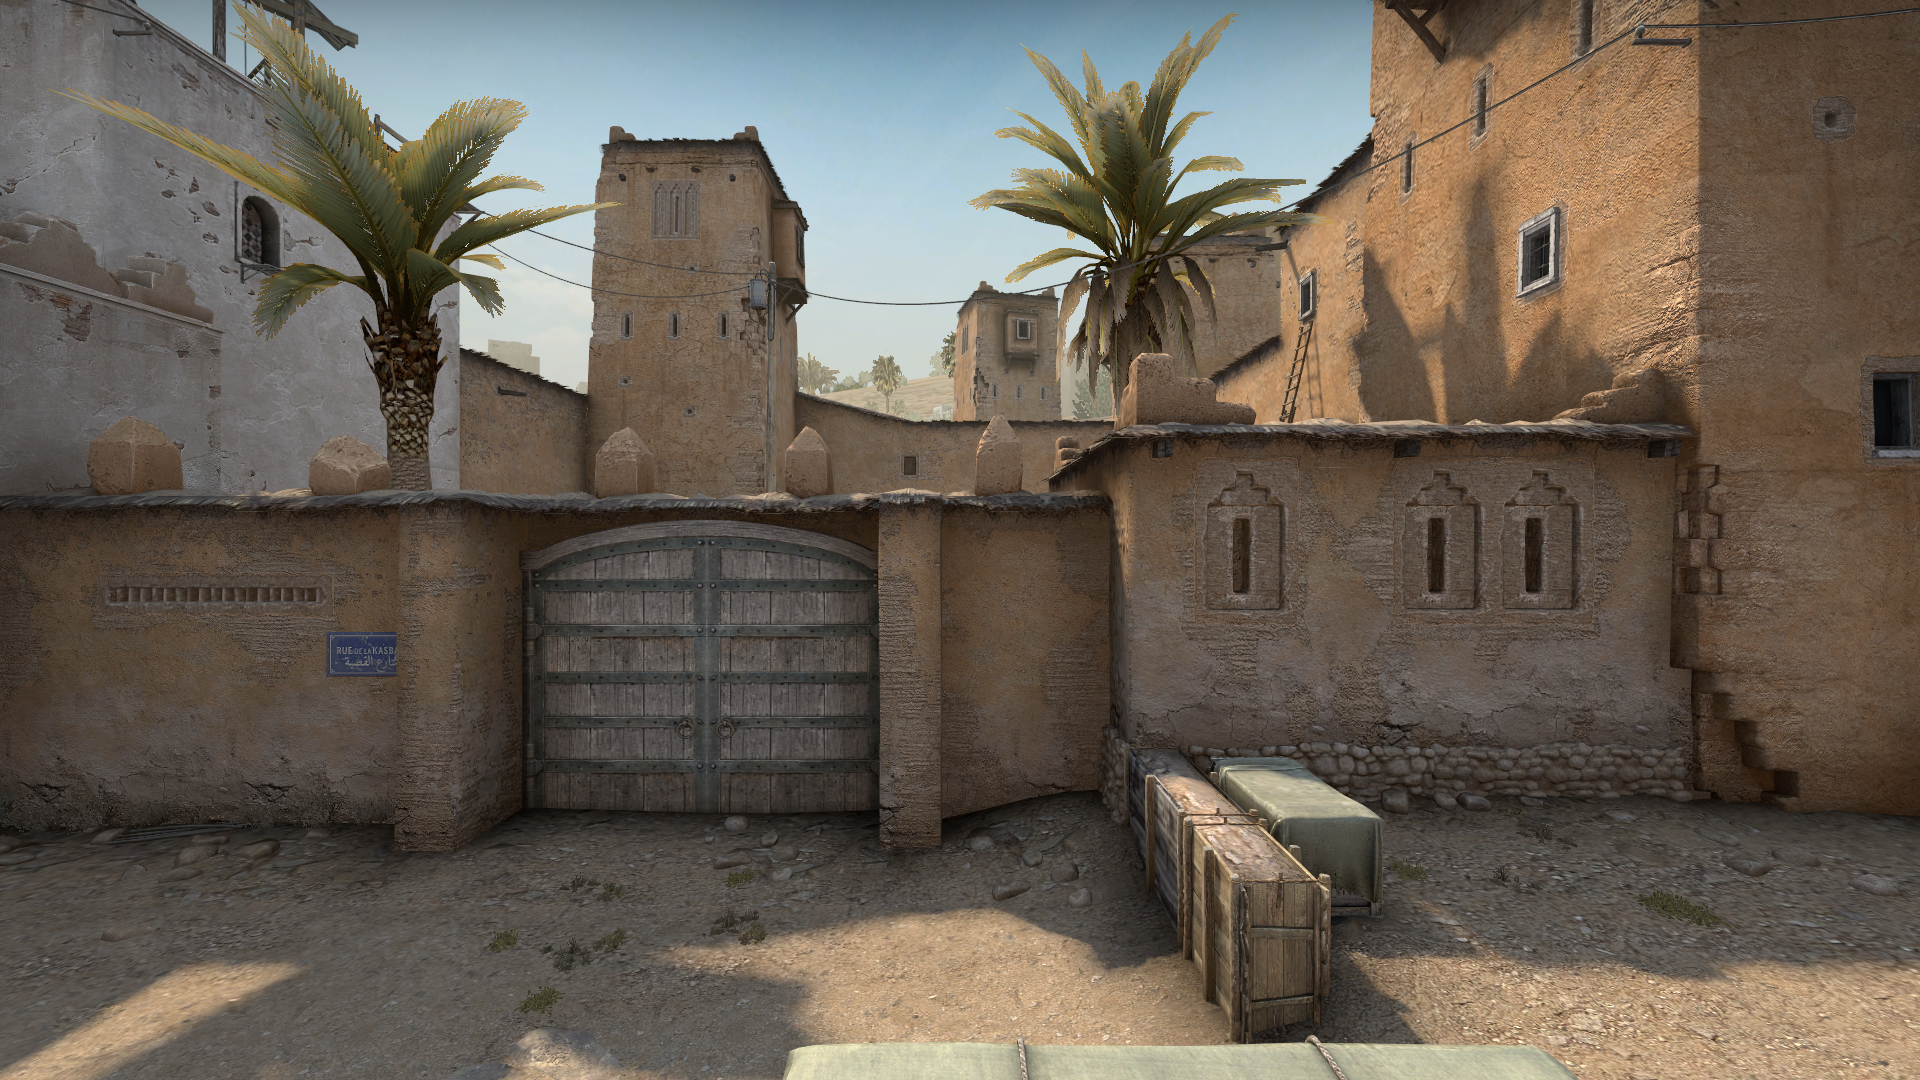
Map: de_dust2